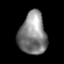
Tissue: lung
Cell type: Epithelial cells
Senescence score: 0.1596
Nuclear area (px): 1124
Mean DAPI intensity: 131.686